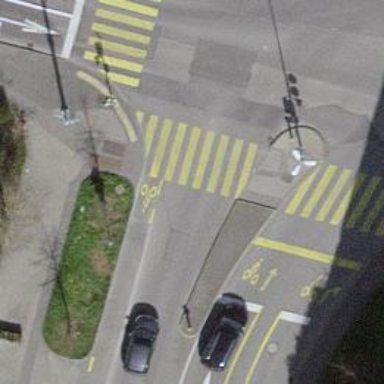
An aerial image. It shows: Traffic calming island.